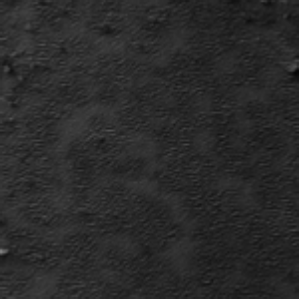
Label: frost